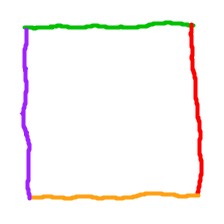
Shape: square